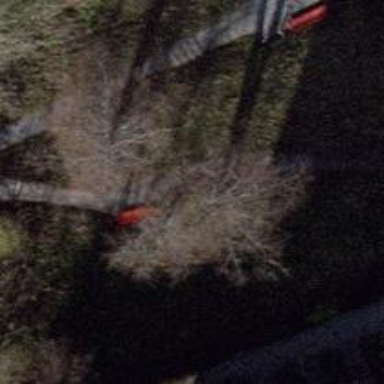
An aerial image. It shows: Red bench.